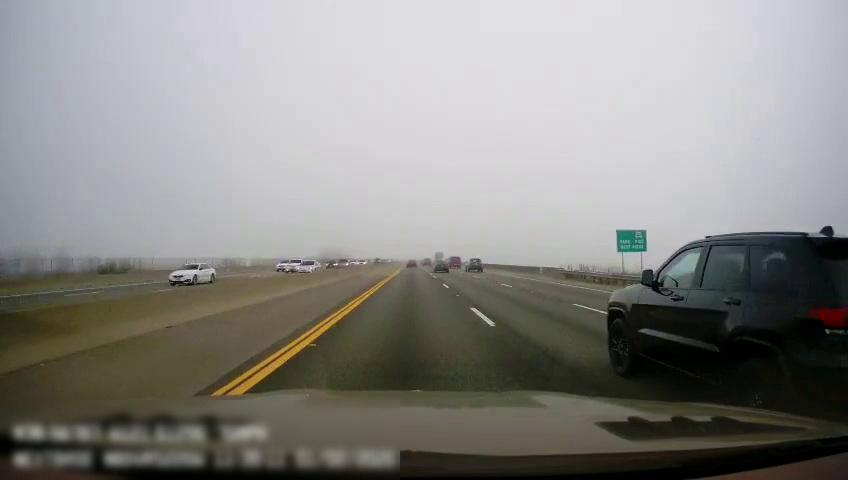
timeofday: Day
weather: Cloudy
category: Drivable Space
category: Drivable Space
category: Vehicles | SUV
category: Vehicles | SUV
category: Vehicles | Car
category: Vehicles | Car
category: Vehicles | SUV
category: Vehicles | Car
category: Vehicles | SUV
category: Vehicles | SUV
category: Vehicles | Other LV
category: Vehicles | Truck
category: Vehicles | SUV
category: Vehicles | Car
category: Vehicles | Car
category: Vehicles | SUV
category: Lanes | Current Lane
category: Lanes | Current Lane
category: Lanes | Alternate Lane
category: Lanes | Alternate Lane
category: Lanes | Alternate Lane
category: Lanes | Opposite Lane
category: Lanes | Opposite Lane
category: Traffic | Signs